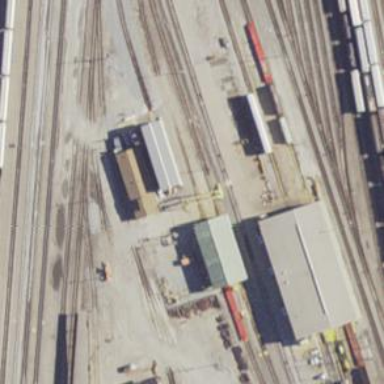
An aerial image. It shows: Railway yard with building passage tunnel.